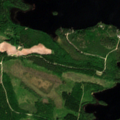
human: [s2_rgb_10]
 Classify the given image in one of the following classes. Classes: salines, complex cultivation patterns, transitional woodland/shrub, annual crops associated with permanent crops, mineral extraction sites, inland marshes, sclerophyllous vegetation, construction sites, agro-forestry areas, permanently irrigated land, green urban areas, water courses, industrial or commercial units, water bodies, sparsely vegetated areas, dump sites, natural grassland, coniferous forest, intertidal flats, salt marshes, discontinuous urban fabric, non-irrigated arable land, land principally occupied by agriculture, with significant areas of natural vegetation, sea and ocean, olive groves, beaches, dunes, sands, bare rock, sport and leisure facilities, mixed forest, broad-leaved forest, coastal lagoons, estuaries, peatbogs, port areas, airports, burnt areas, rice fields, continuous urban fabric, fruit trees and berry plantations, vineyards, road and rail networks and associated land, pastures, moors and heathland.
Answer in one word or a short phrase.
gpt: coniferous forest, mixed forest, water bodies